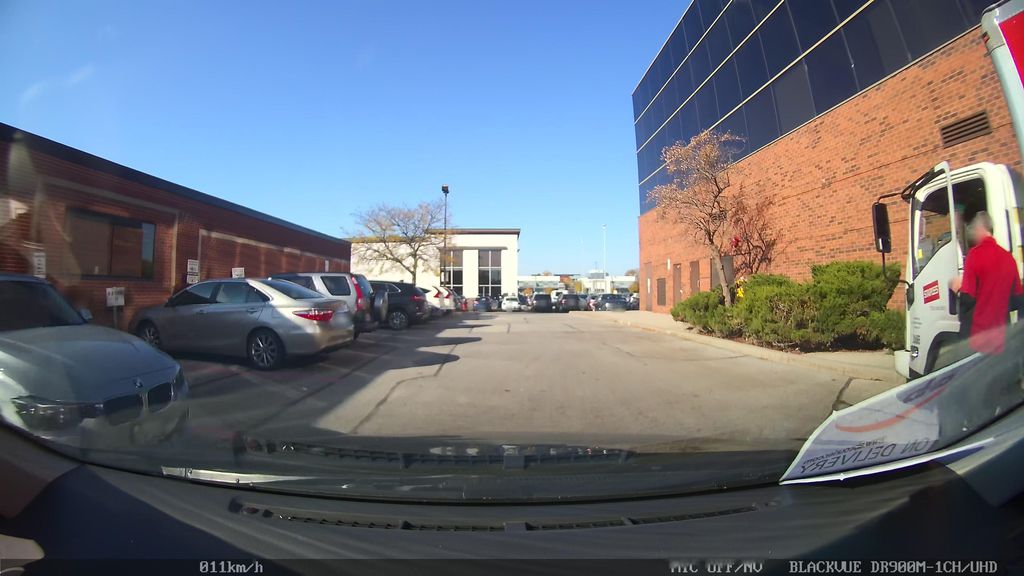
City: toronto